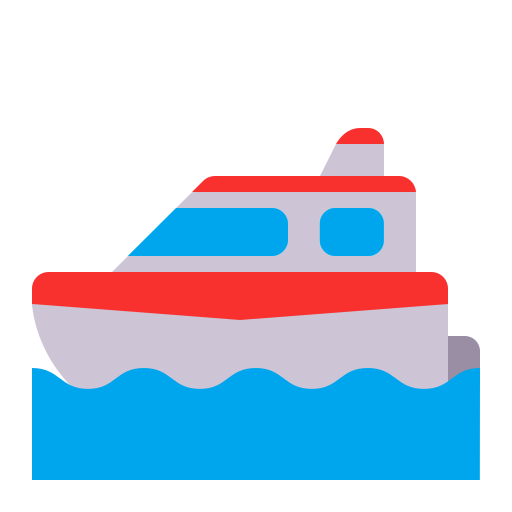
motor boat flat